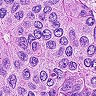
Metastatic tissue present: yes